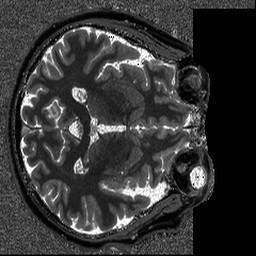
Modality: T1map
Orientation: axial
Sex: male